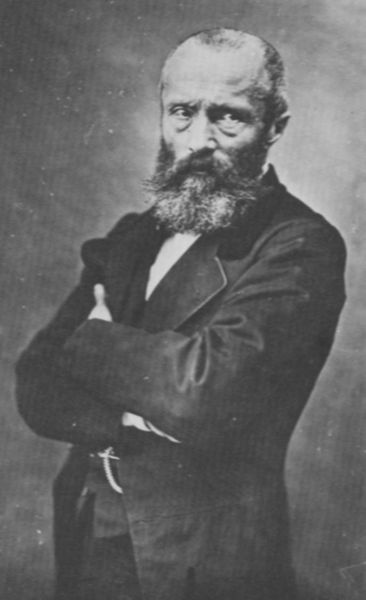
Titel: Théophile Thoré (gen. W. Bürger) (1807–1869), Kunstkritiker
Künstler: Atelier Nadar
Schlagwörter: white, arm, black, dress, face, hair, nose, old, portrait, looking, picture, hand, sad, man, crossed, ear, folded, head, eyes, suit, black and white, look, coat, mouth, wrinkles, beard, old man, jacket, lean, photo, arms, pose, vest, bald, balding, studio, watch, eye, forehead, shirt, standing, philosophy, photograph, photography, retro, mustache, bold, moustache, serious, frown, holding, chain, bearded, portrai, strange, bags, dressed, brows, lapels, noes, thumb, vintage, scowl, armpits, xix, blazer, crossed arms, 1860's, pout, charls, old mna, looks, attitude, 800, filosophy, captian, bearc